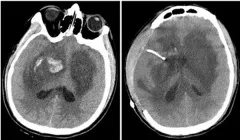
Brain imaging and immunohistochemical results. (B) Mixed density shadow in the bilateral basal ganglia with peripheral parenchymal edema and postoperative resection of right basal ganglia lesions.
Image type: radiology (ct)